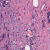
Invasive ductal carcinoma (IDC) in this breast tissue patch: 1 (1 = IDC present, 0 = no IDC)